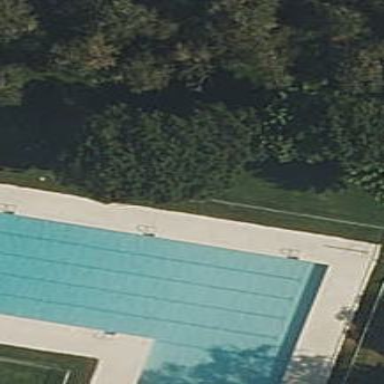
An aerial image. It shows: Swimming pool located in leisure land.